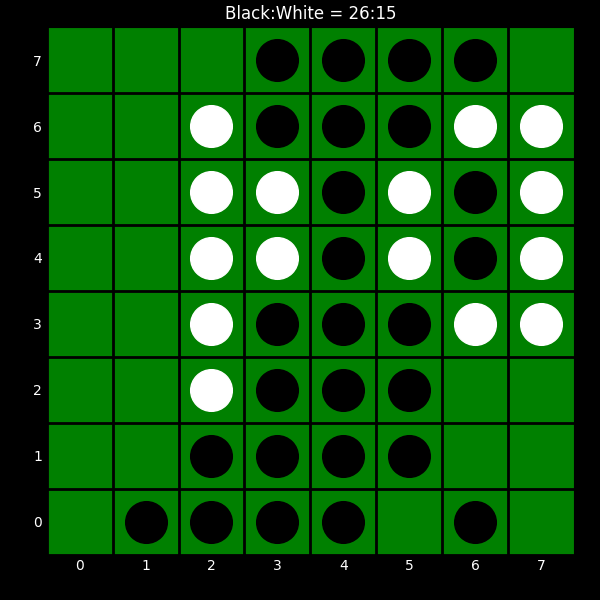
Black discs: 26
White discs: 15